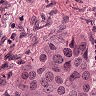
Metastatic tissue present: yes